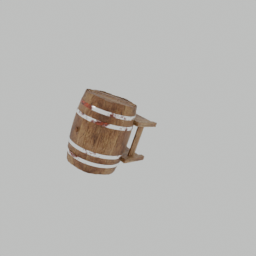
Label: tools